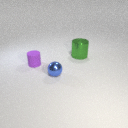
large green metal cylinder to the right of small blue metal sphere